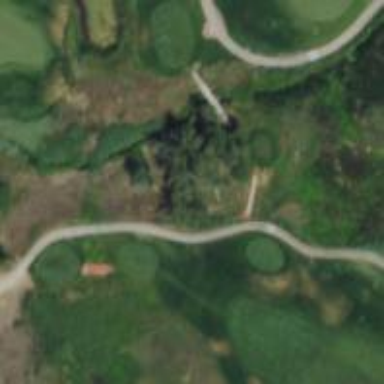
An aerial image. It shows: Path for both roads and golfers.